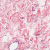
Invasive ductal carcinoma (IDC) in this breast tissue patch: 0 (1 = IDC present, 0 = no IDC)